Question: I have made a script which produces a graph from data in a nested list (temperature and changes).
'''
#!/usr/bin/python
import matplotlib.pyplot as plt
temperature = [['65', '65.5', '66', '66.5', '67', '67.5', '68', '68.5', '69', '69.5', '70', '70.5', '71', '71.5', '72', '72.5', '73', '73.5', '74', '74.5', '75', '75.5', '76', '76.5', '77', '77.5', '78', '78.5', '79', '79.5', '80', '80.5', '81', '81.5', '82', '82.5', '83', '83.5', '84', '84.5', '85', '85.5', '86', '86.5', '87', '87.5', '88', '88.5', '89', '89.5', '90', '90.5', '91', '91.5', '92', '92.5', '93', '93.5', '94', '94.5', '95'], ['65', '65.5', '66', '66.5', '67', '67.5', '68', '68.5', '69', '69.5', '70', '70.5', '71', '71.5', '72', '72.5', '73', '73.5', '74', '74.5', '75', '75.5', '76', '76.5', '77', '77.5', '78', '78.5', '79', '79.5', '80', '80.5', '81', '81.5', '82', '82.5', '83', '83.5', '84', '84.5', '85', '85.5', '86', '86.5', '87', '87.5', '88', '88.5', '89', '89.5', '90', '90.5', '91', '91.5', '92', '92.5', '93', '93.5', '94', '94.5', '95'], ['65', '65.5', '66', '66.5', '67', '67.5', '68', '68.5', '69', '69.5', '70', '70.5', '71', '71.5', '72', '72.5', '73', '73.5', '74', '74.5', '75', '75.5', '76', '76.5', '77', '77.5', '78', '78.5', '79', '79.5', '80', '80.5', '81', '81.5', '82', '82.5', '83', '83.5', '84', '84.5', '85', '85.5', '86', '86.5', '87', '87.5', '88', '88.5', '89', '89.5', '90', '90.5', '91', '91.5', '92', '92.5', '93', '93.5', '94', '94.5', '95']]
changes = [['94.566', '94.210', '93.836', '93.443', '93.030', '92.597', '92.145', '91.673', '91.181', '90.669', '90.137', '89.585', '89.011', '88.409', '87.760', '87.019', '86.063', '84.577', '81.806', '76.130', '65.071', '47.659', '28.454', '14.158', '6.305', '2.678', '1.128', '0.480', '0.210', '0.095', '0.045', '0.022', '0.012', '0.006', '0.004', '0.002', '0.002', '0.001', '0.001', '0.001', '0.000', '0.000', '0.000', '0.000', '0.000', '0.000', '0.000', '0.000', '0.000', '0.000', '0.000', '0.000', '0.000', '0.000', '0.000', '0.000', '0.000', '0.000', '0.000', '0.000', '0.000'], ['94.566', '94.210', '93.836', '93.443', '93.030', '92.597', '92.145', '91.673', '91.181', '90.669', '90.138', '89.588', '89.016', '88.420', '87.788', '87.088', '86.239', '85.028', '82.929', '78.744', '70.282', '55.446', '36.209', '19.361', '8.976', '3.874', '1.634', '0.691', '0.298', '0.132', '0.060', '0.029', '0.015', '0.008', '0.004', '0.003', '0.002', '0.001', '0.001', '0.001', '0.000', '0.000', '0.000', '0.000', '0.000', '0.000', '0.000', '0.000', '0.000', '0.000', '0.000', '0.000', '0.000', '0.000', '0.000', '0.000', '0.000', '0.000', '0.000', '0.000', '0.000'], ['94.566', '94.210', '93.836', '93.443', '93.030', '92.597', '92.145', '91.673', '91.181', '90.669', '90.138', '89.588', '89.016', '88.421', '87.790', '87.093', '86.255', '85.072', '83.059', '79.131', '71.434', '58.441', '41.784', '25.977', '14.170', '6.919', '3.146', '1.386', '0.608', '0.270', '0.122', '0.057', '0.028', '0.014', '0.007', '0.004', '0.003', '0.001', '0.001', '0.001', '0.000', '0.000', '0.000', '0.000', '0.000', '0.000', '0.000', '0.000', '0.000', '0.000', '0.000', '0.000', '0.000', '0.000', '0.000', '0.000', '0.000', '0.000', '0.000', '0.000', '0.000']]
products=[]
for t,c in zip(temperature,changes):
products.append(t)
products.append(c)
plt.plot(*products)
plt.xlabel('temperature')
plt.ylabel('changes')
plt.show()
'''
And the graph looks like:

Just wondering how to go about making a differentiated version of the graph as well (E.G. rate of change over temperature)?
The examples for plotting derivatives I have tried working with all deal with two or three numbers, and nothing this big and nested, hence I had a hard time trying to apply them to my dataset. (The data generated and fed into this script is always in the form of a nested list).
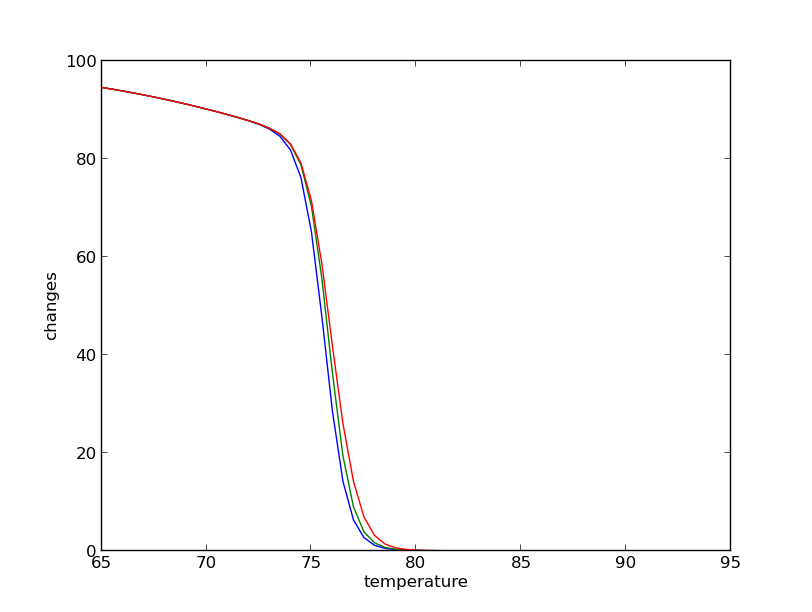
Answer: You can easily approximate derivatives by calculating finite differences. While you can do this with nested lists, you are much better off using numpy arrays. See below:
'''
import matplotlib.pyplot as plt
import numpy as np
temperature = [['65', '65.5', '66', '66.5', '67', '67.5', '68', '68.5', '69', '69.5', '70', '70.5', '71', '71.5', '72', '72.5', '73', '73.5', '74', '74.5', '75', '75.5', '76', '76.5', '77', '77.5', '78', '78.5', '79', '79.5', '80', '80.5', '81', '81.5', '82', '82.5', '83', '83.5', '84', '84.5', '85', '85.5', '86', '86.5', '87', '87.5', '88', '88.5', '89', '89.5', '90', '90.5', '91', '91.5', '92', '92.5', '93', '93.5', '94', '94.5', '95'], ['65', '65.5', '66', '66.5', '67', '67.5', '68', '68.5', '69', '69.5', '70', '70.5', '71', '71.5', '72', '72.5', '73', '73.5', '74', '74.5', '75', '75.5', '76', '76.5', '77', '77.5', '78', '78.5', '79', '79.5', '80', '80.5', '81', '81.5', '82', '82.5', '83', '83.5', '84', '84.5', '85', '85.5', '86', '86.5', '87', '87.5', '88', '88.5', '89', '89.5', '90', '90.5', '91', '91.5', '92', '92.5', '93', '93.5', '94', '94.5', '95'], ['65', '65.5', '66', '66.5', '67', '67.5', '68', '68.5', '69', '69.5', '70', '70.5', '71', '71.5', '72', '72.5', '73', '73.5', '74', '74.5', '75', '75.5', '76', '76.5', '77', '77.5', '78', '78.5', '79', '79.5', '80', '80.5', '81', '81.5', '82', '82.5', '83', '83.5', '84', '84.5', '85', '85.5', '86', '86.5', '87', '87.5', '88', '88.5', '89', '89.5', '90', '90.5', '91', '91.5', '92', '92.5', '93', '93.5', '94', '94.5', '95']]
changes = [['94.566', '94.210', '93.836', '93.443', '93.030', '92.597', '92.145', '91.673', '91.181', '90.669', '90.137', '89.585', '89.011', '88.409', '87.760', '87.019', '86.063', '84.577', '81.806', '76.130', '65.071', '47.659', '28.454', '14.158', '6.305', '2.678', '1.128', '0.480', '0.210', '0.095', '0.045', '0.022', '0.012', '0.006', '0.004', '0.002', '0.002', '0.001', '0.001', '0.001', '0.000', '0.000', '0.000', '0.000', '0.000', '0.000', '0.000', '0.000', '0.000', '0.000', '0.000', '0.000', '0.000', '0.000', '0.000', '0.000', '0.000', '0.000', '0.000', '0.000', '0.000'], ['94.566', '94.210', '93.836', '93.443', '93.030', '92.597', '92.145', '91.673', '91.181', '90.669', '90.138', '89.588', '89.016', '88.420', '87.788', '87.088', '86.239', '85.028', '82.929', '78.744', '70.282', '55.446', '36.209', '19.361', '8.976', '3.874', '1.634', '0.691', '0.298', '0.132', '0.060', '0.029', '0.015', '0.008', '0.004', '0.003', '0.002', '0.001', '0.001', '0.001', '0.000', '0.000', '0.000', '0.000', '0.000', '0.000', '0.000', '0.000', '0.000', '0.000', '0.000', '0.000', '0.000', '0.000', '0.000', '0.000', '0.000', '0.000', '0.000', '0.000', '0.000'], ['94.566', '94.210', '93.836', '93.443', '93.030', '92.597', '92.145', '91.673', '91.181', '90.669', '90.138', '89.588', '89.016', '88.421', '87.790', '87.093', '86.255', '85.072', '83.059', '79.131', '71.434', '58.441', '41.784', '25.977', '14.170', '6.919', '3.146', '1.386', '0.608', '0.270', '0.122', '0.057', '0.028', '0.014', '0.007', '0.004', '0.003', '0.001', '0.001', '0.001', '0.000', '0.000', '0.000', '0.000', '0.000', '0.000', '0.000', '0.000', '0.000', '0.000', '0.000', '0.000', '0.000', '0.000', '0.000', '0.000', '0.000', '0.000', '0.000', '0.000', '0.000']]
temperature = np.array(temperature, dtype=np.float32).transpose()
changes = np.array(changes, dtype=np.float32).transpose()
plt.figure()
plt.plot(temperature, changes)
plt.xlabel('temperature')
plt.ylabel('changes')
plt.show()
delta_t = temperature[1:]-temperature[:-1]
t_av = 0.5*(temperature[1:]+temperature[:-1])
dc_dt = (changes[1:]-changes[:-1])
plt.figure()
plt.plot(t_av, dc_dt)
plt.xlabel('temperature')
plt.ylabel('dc/dt')
plt.show()
'''